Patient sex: F
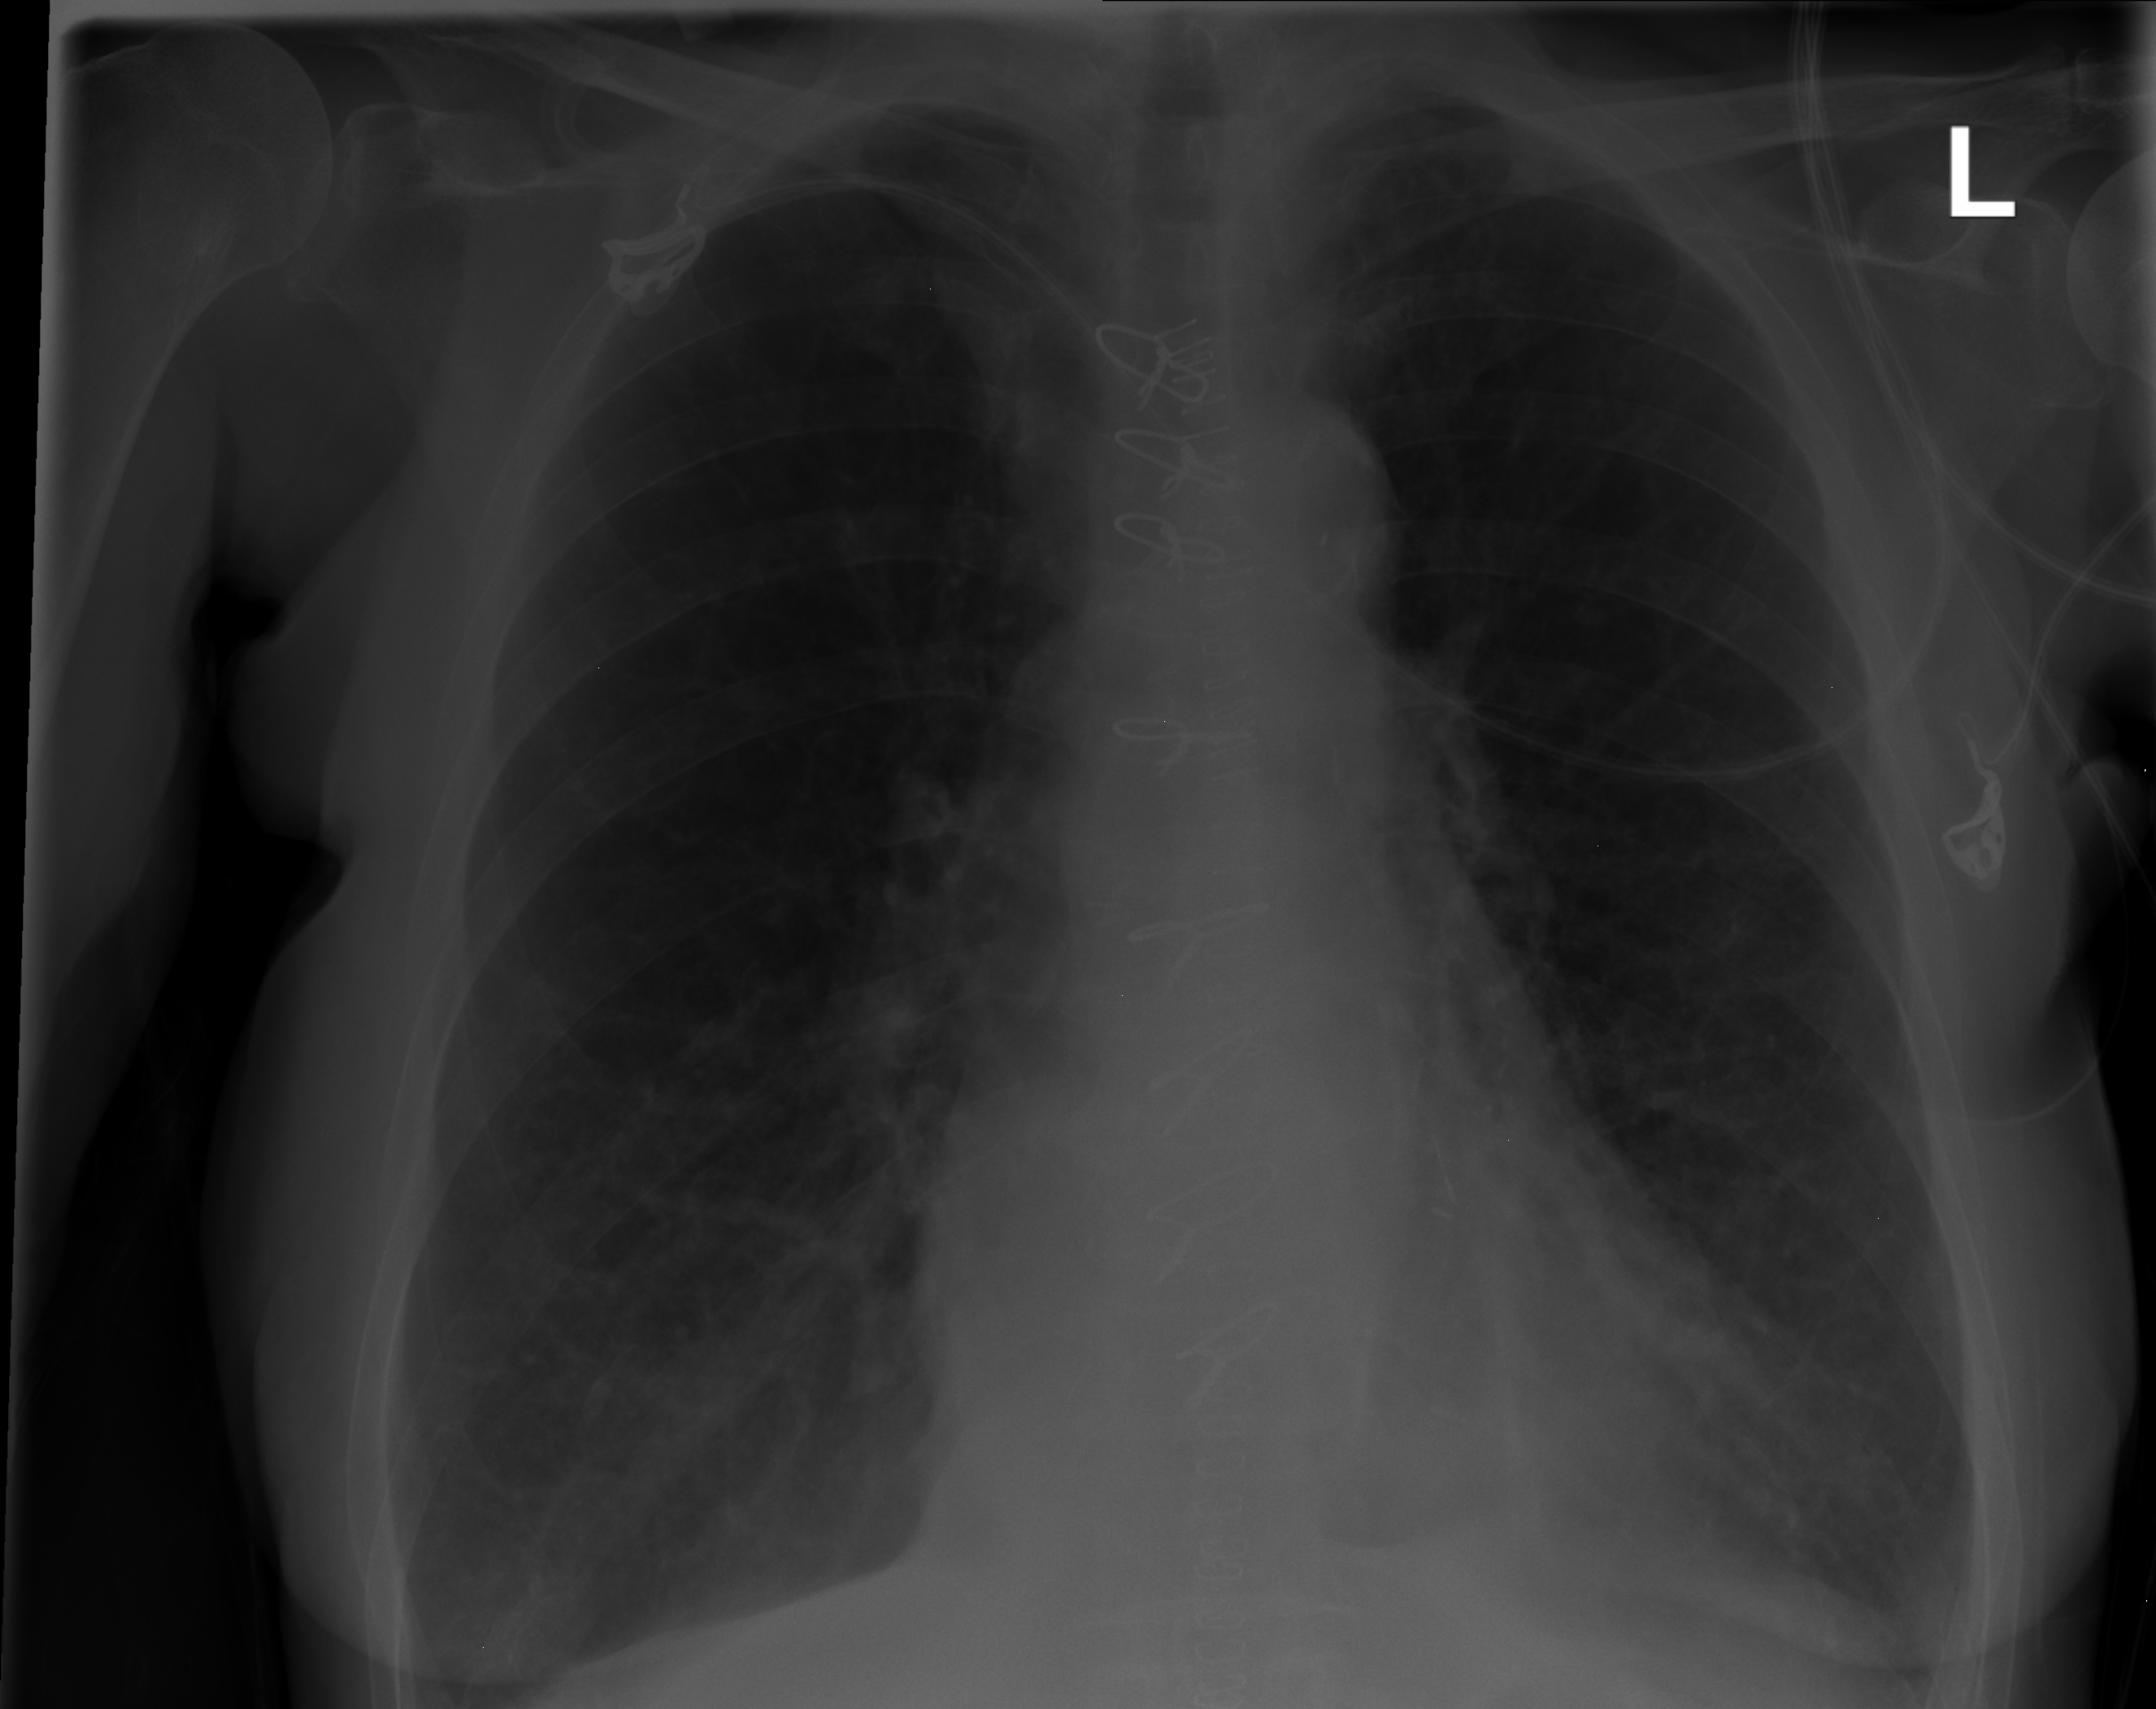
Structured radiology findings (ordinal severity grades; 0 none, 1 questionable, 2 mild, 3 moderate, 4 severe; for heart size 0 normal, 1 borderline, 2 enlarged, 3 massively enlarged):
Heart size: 0
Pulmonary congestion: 0
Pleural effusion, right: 0
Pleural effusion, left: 0
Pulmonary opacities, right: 0
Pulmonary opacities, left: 0
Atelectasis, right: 2
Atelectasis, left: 0